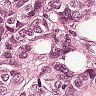
Metastatic tissue present: yes